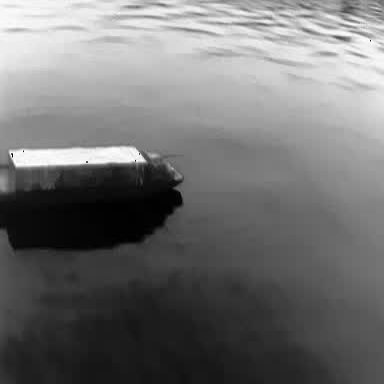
There is a fishing_boat in the infrared image.